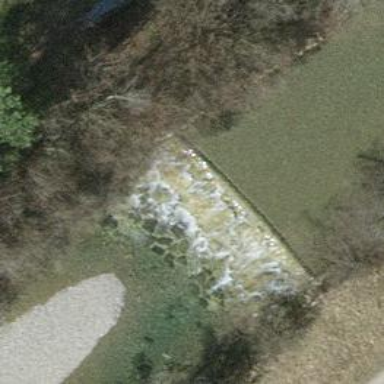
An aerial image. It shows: Weir in waterway.